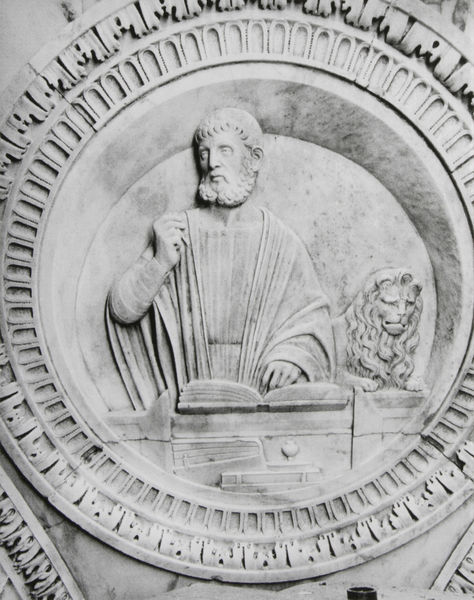
Titel: Hl. Markus
Künstler: Tullio Lombardo
Standort: Venedig
Institution: Santa Maria dei Miracoli
Schlagwörter: hand, mann, umhang, ausschnitt, fenster, finger, frisur, geste, grau, marmor, mund, nase, ohr, schwarz, stirn, symbol, tisch, weiss, blick, gürtel, tier, muster, ornament, bart, wand, arm, arme, augen, bibel, falten, haupt, neues testament, rahmen, stein, vollbart, bild, bildnis, porträt, schauen, kirche, auge, gewand, haare, kutte, mantel, redner, decke, frontal, lippen, locken, renaissance, kreis, rund, runf, tondo, umrandung, mähne, relief, schrift, wangen, bücher, schreibtisch, rahmung, italien, lehrer, rede, detail, lesen, ornamente, verzierung, schublade, stuck, stufen, faltenwurf, plastik, schriftzeichen, zeigen, reflexion, foto, fotografie, antike, philosoph, buch, medaillon, scheibe, schwarzweiss, geriffelt, gestik, herrscher, zwickel, pult, ranke, photo, fries, römer, prister, gebiss, seiten, pfarrer, putz, rosette, grab, jesus, schreiben, antik, toga, nüstern, mittelalter, romanik, griechenland, mönch, predigt, heiliger, lesepult, gelehrter, löwe, tintenfass, gips, weiser, fotographie, tunika, eierstab, christentum, ohre, pass, gewandfalten, attribut, heilige schrift, lesung, römisch, akanthus, bil, rondo, bauschmuck, markus, senat, christ, hieronymus, apostel, rhetorik, evangelist, weider, evangeliar, lukas, rezitieren, matthäus, eingefasst, halbrelief, rundfries, haarschnitt, auslegen, gelerter, herrschersymbol, eiertab, einpass, kreisfeld, rondi, mattheus, blattfries, mhne